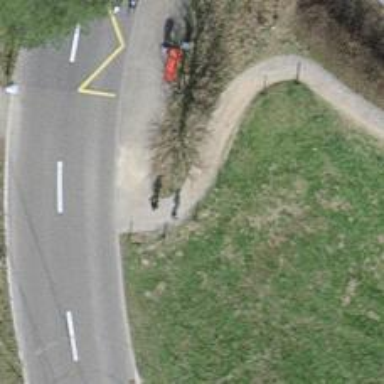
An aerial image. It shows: Compacted path road.